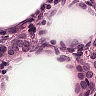
Metastatic tissue present: yes